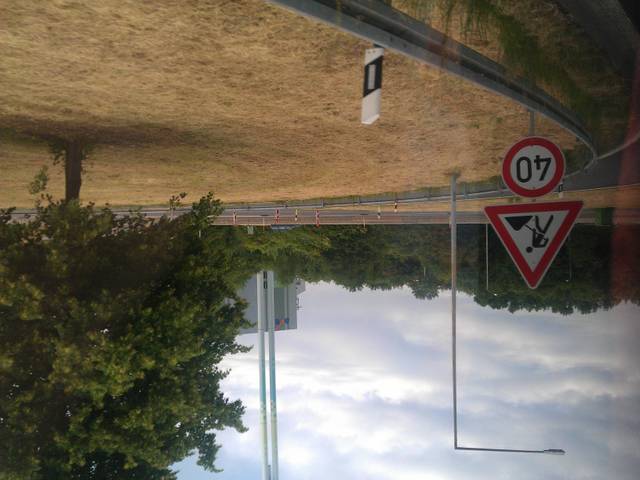
Region: Germany
Coordinates: 51.04, 7.006